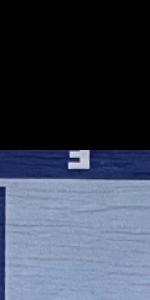
Label: Empty